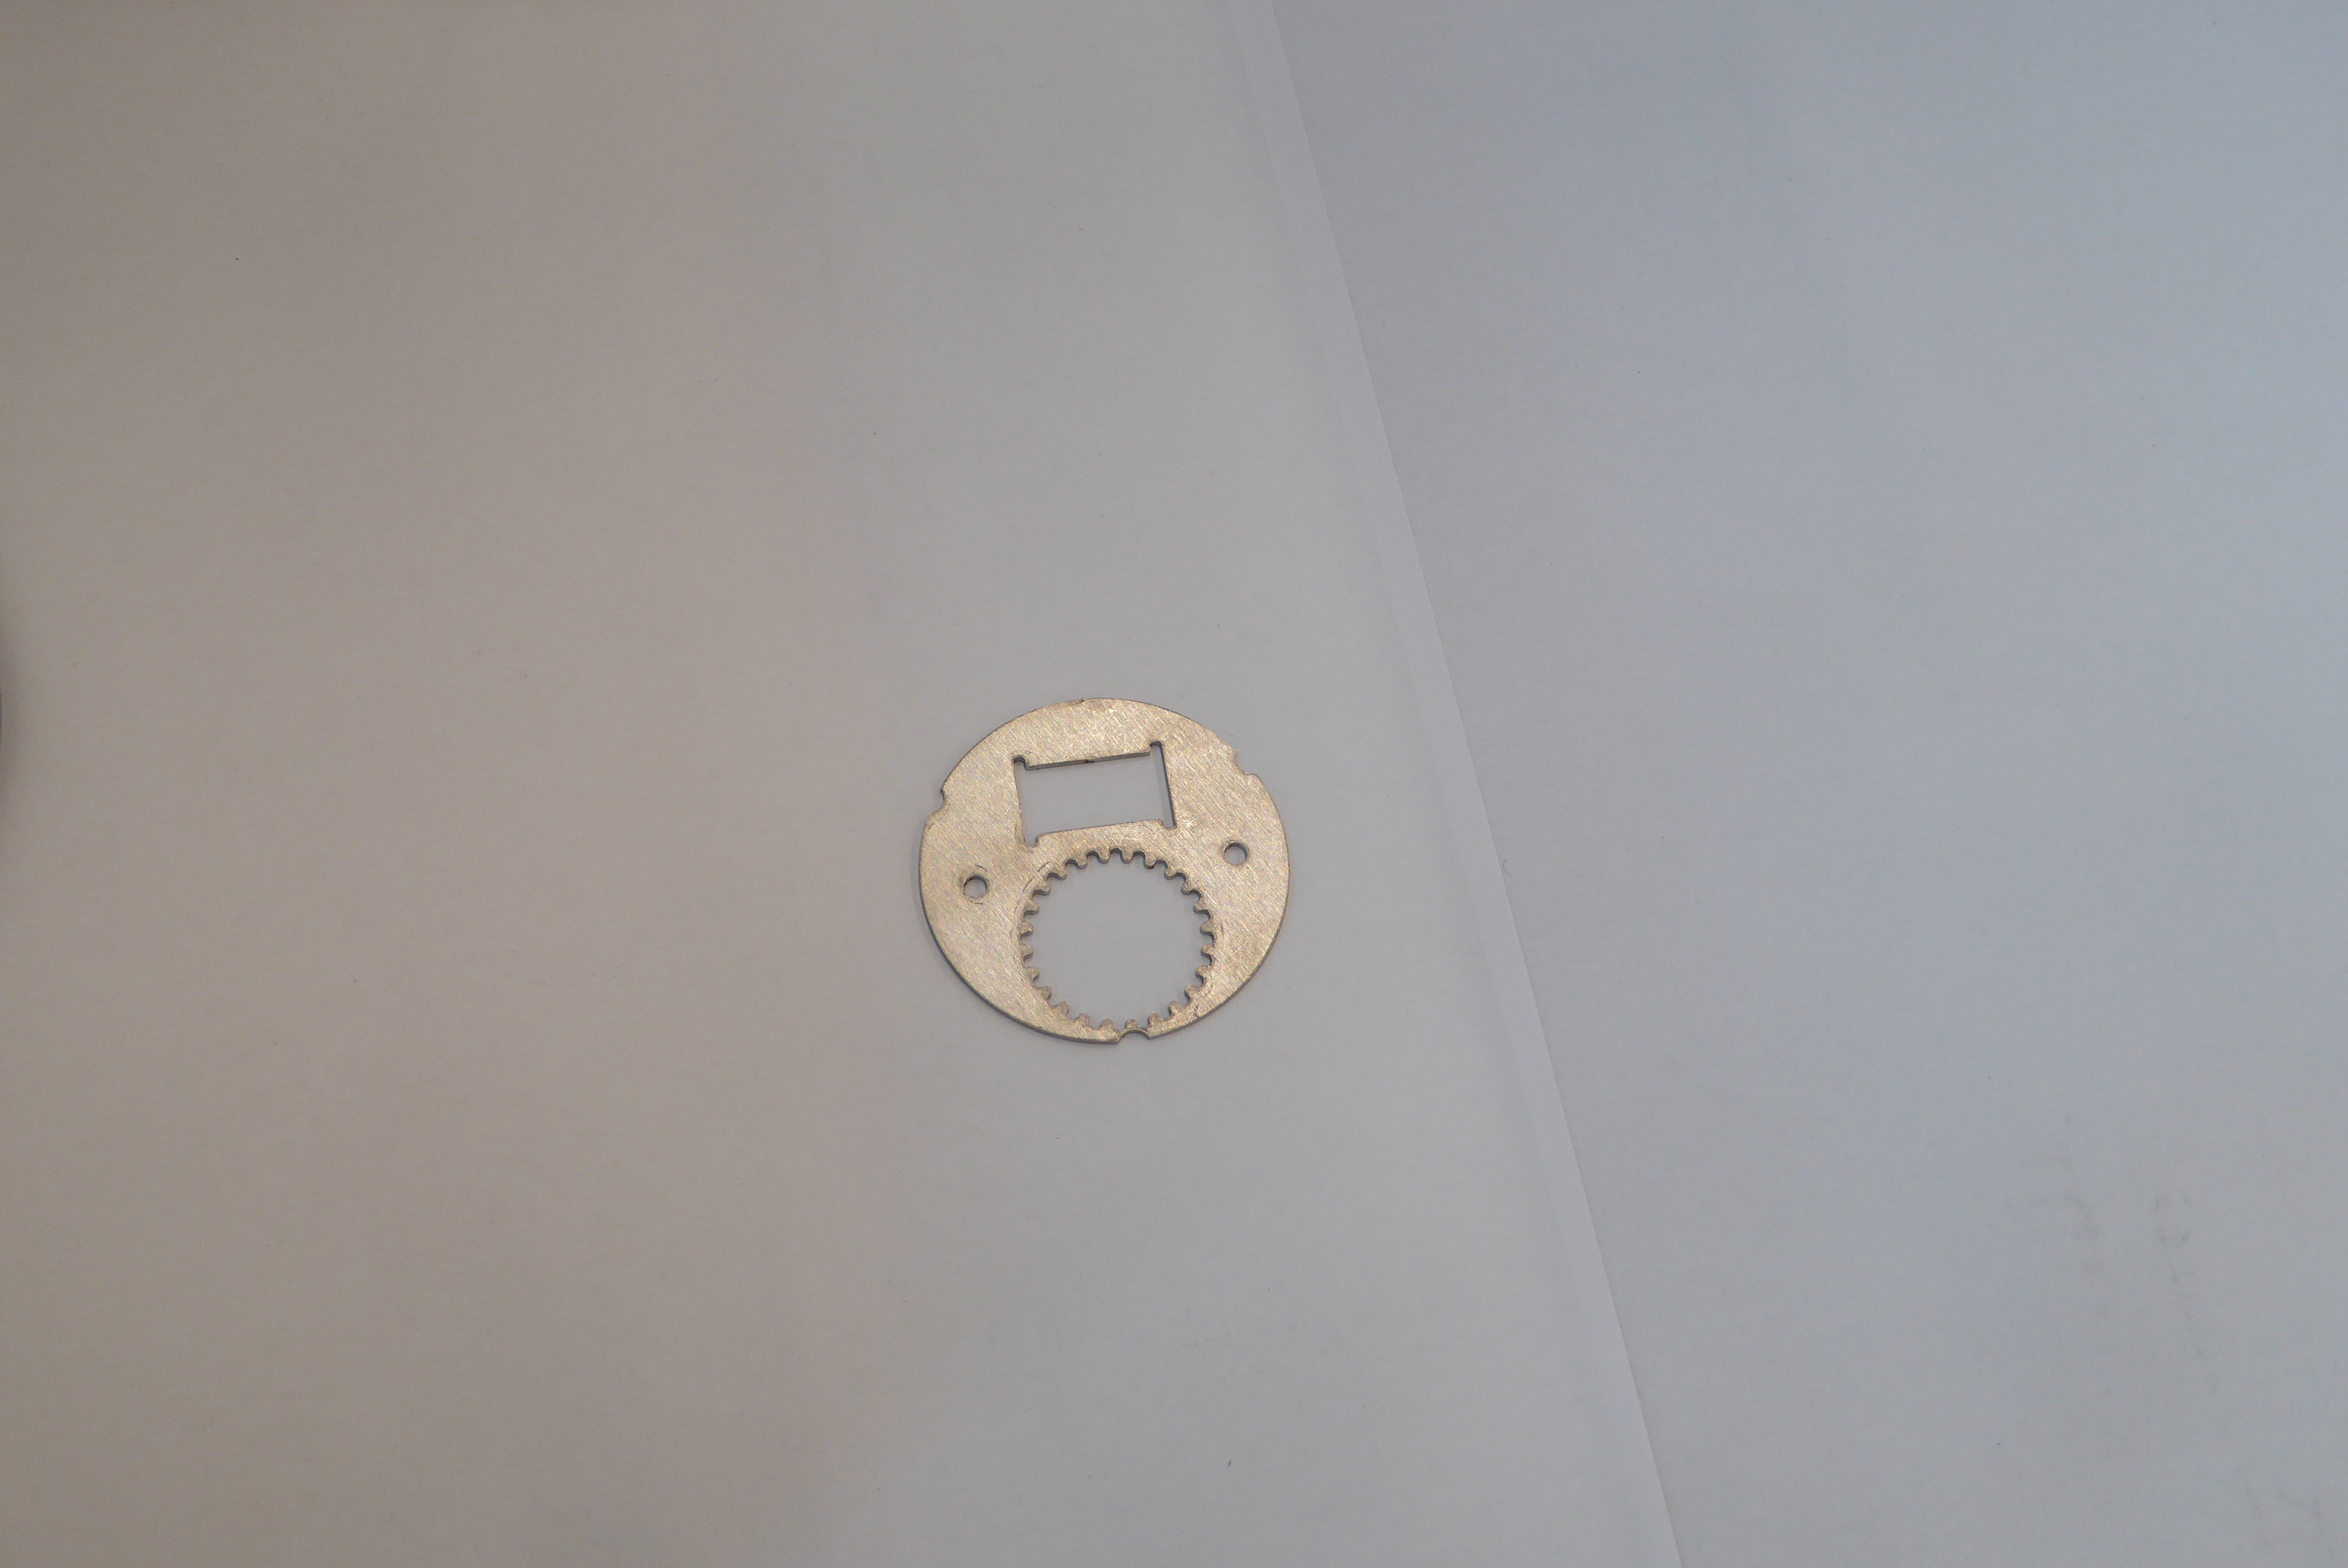
Label: Bottle Opener - Inlay